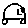
Label: car